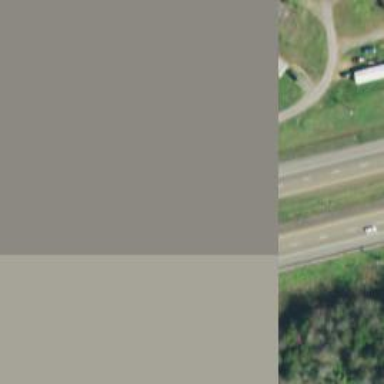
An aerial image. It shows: This image shows trunk highway that functions as expressway.